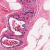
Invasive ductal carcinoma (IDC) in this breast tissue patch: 0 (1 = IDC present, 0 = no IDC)